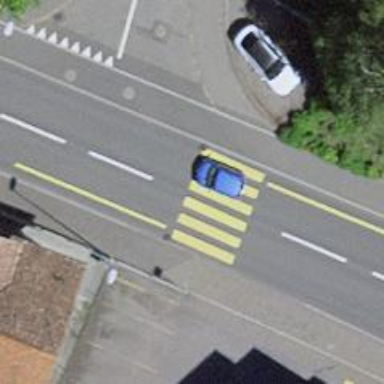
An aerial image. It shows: Marked crossing with zebra stripes on the road.